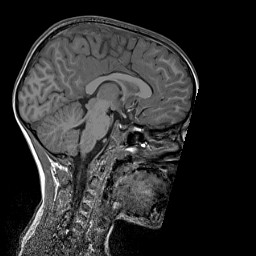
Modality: T1w
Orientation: sagittal
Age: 8
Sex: male
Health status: ill